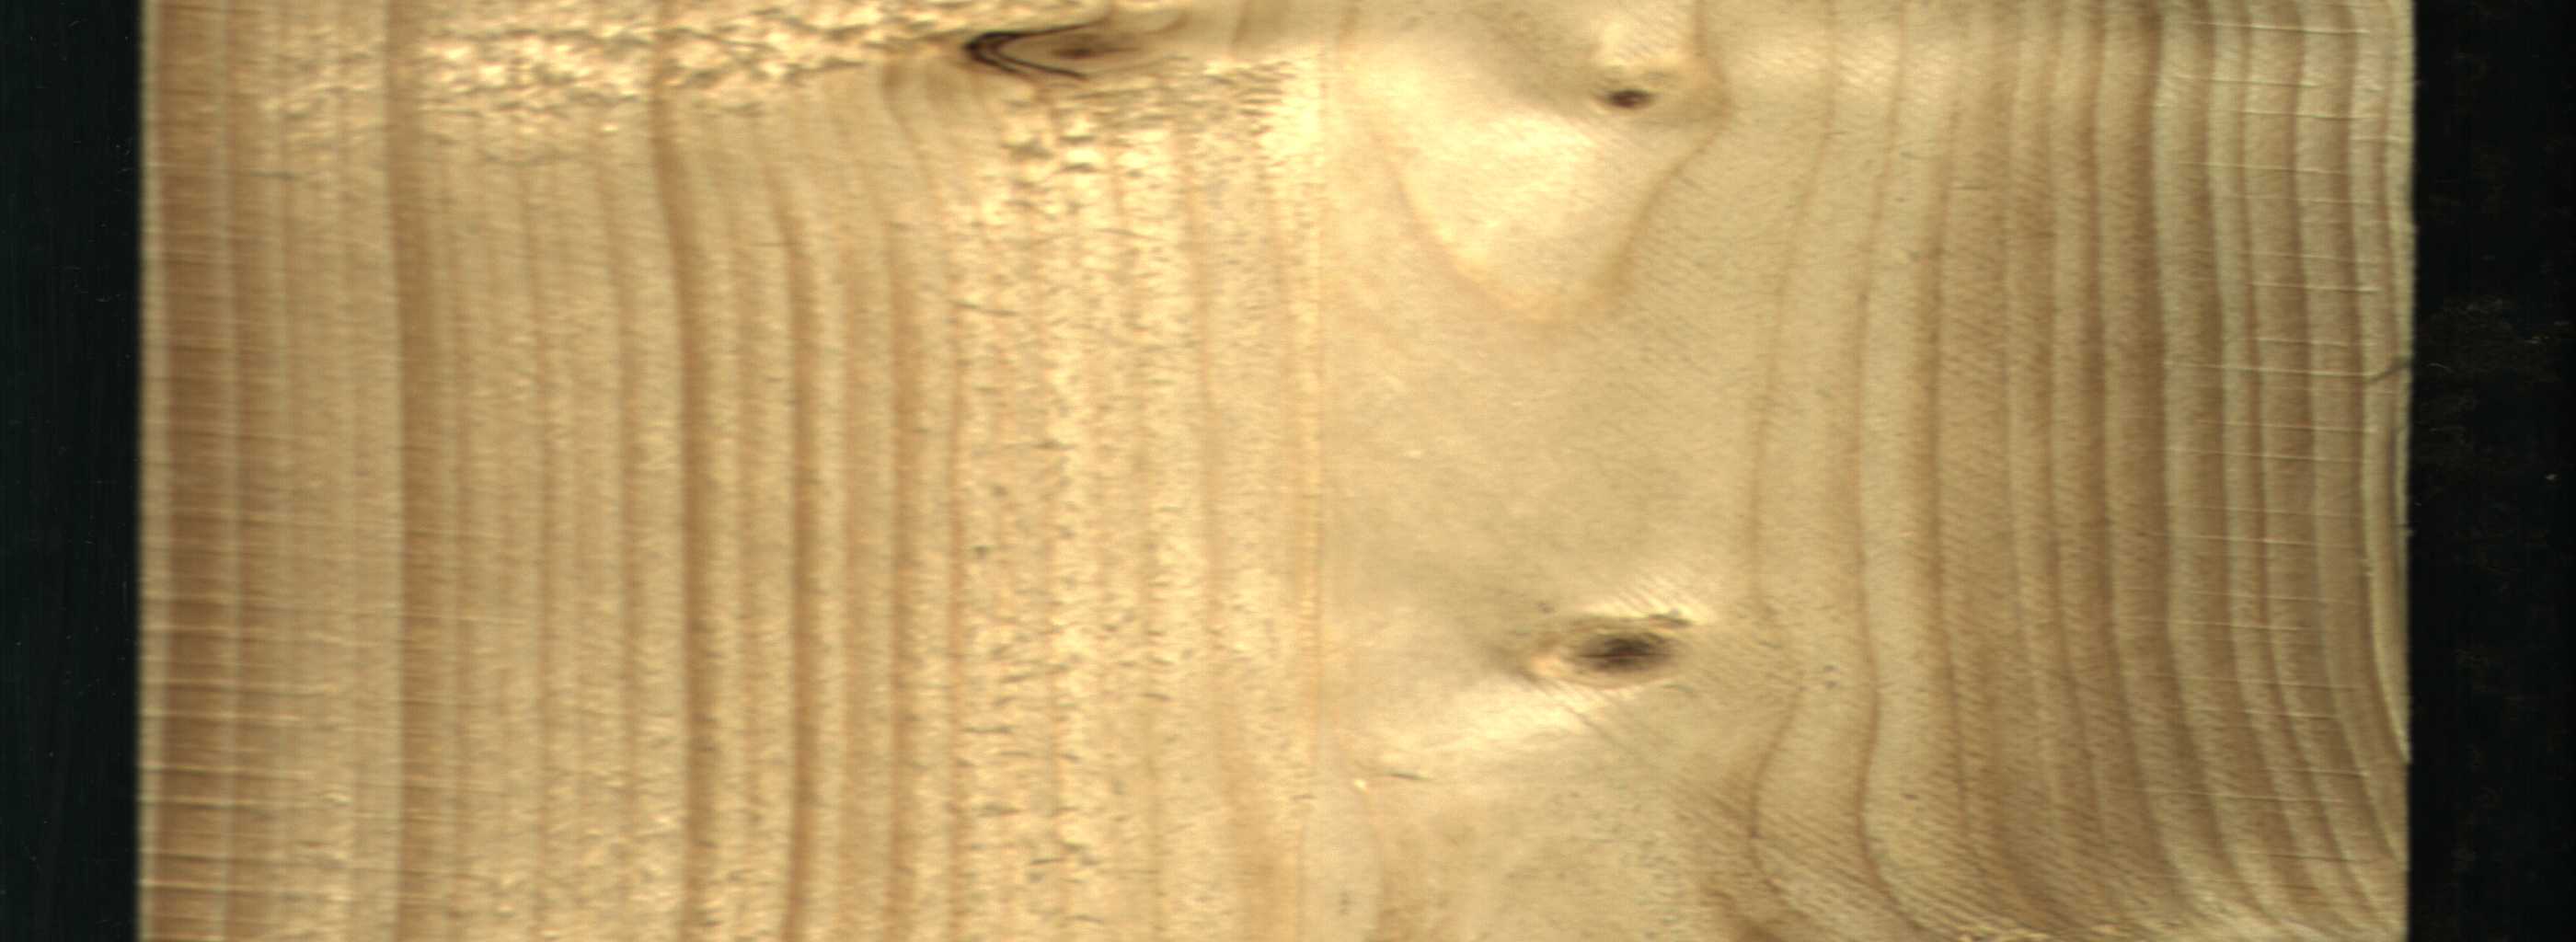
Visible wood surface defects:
Dead_Knot
Live_Knot
Live_Knot